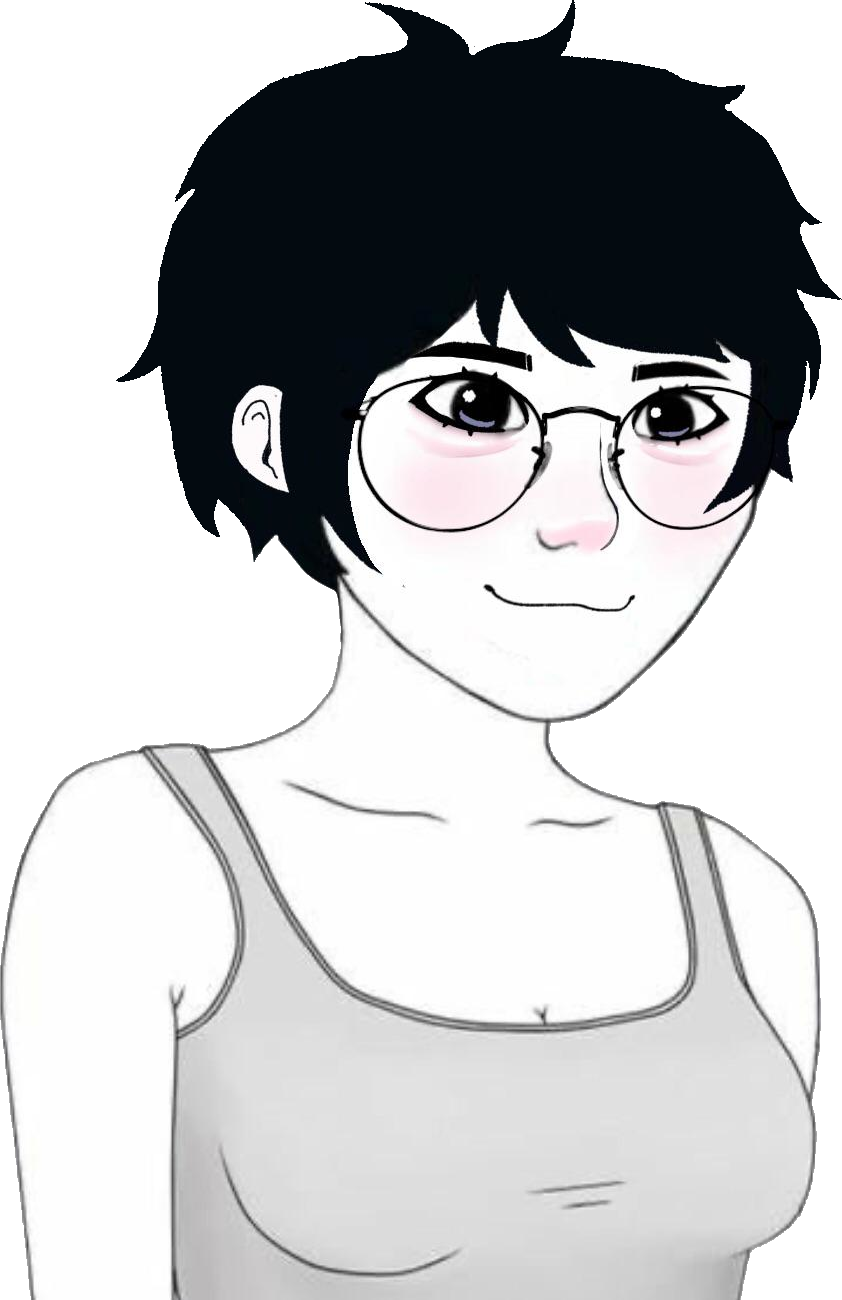
Label: 5_Tomboy